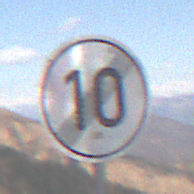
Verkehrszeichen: EndeGeschwindigkeit10
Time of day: Midday
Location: Outdoor (Nature)
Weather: Clear
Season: NotSpecified
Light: Natural